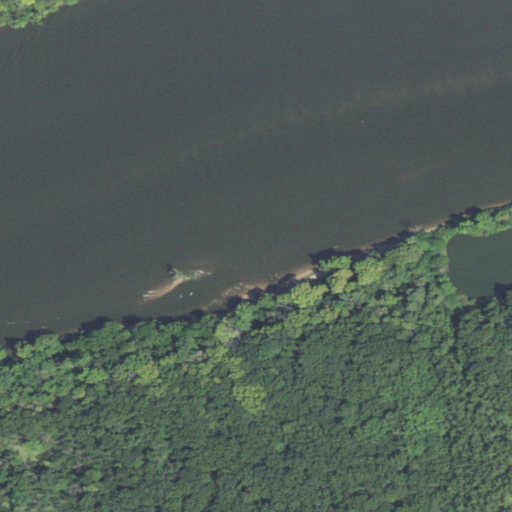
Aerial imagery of island in Illinois named Johnson Island containing open water, deciduous forest, woody wetlands, herbaceous wetlands, and grassland